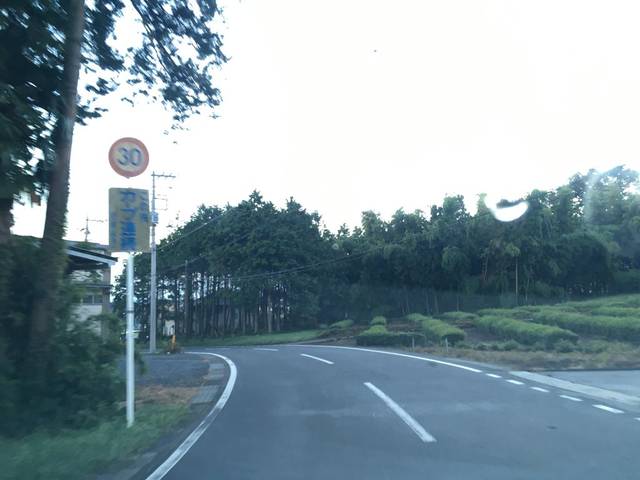
Region: Japan
Coordinates: 35.831, 139.371